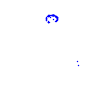
Particle: proton